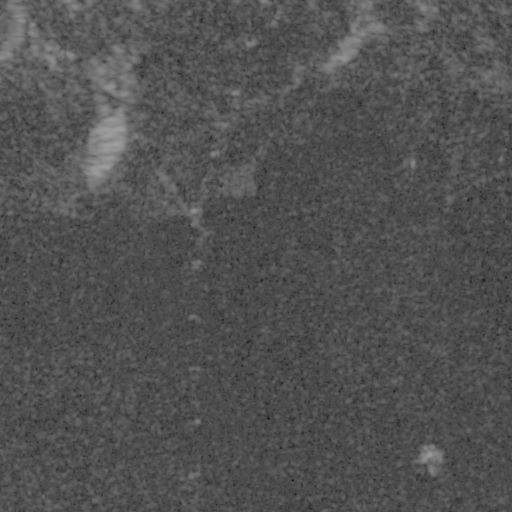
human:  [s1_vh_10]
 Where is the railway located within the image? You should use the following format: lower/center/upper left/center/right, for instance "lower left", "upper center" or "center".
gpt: The railway is located in the upper of the image.
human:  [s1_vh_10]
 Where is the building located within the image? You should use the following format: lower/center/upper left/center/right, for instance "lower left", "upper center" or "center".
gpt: The building is located in the lower right of the image.
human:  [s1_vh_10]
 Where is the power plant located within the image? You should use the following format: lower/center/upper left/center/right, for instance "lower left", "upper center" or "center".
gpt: There is no power plant in the image.

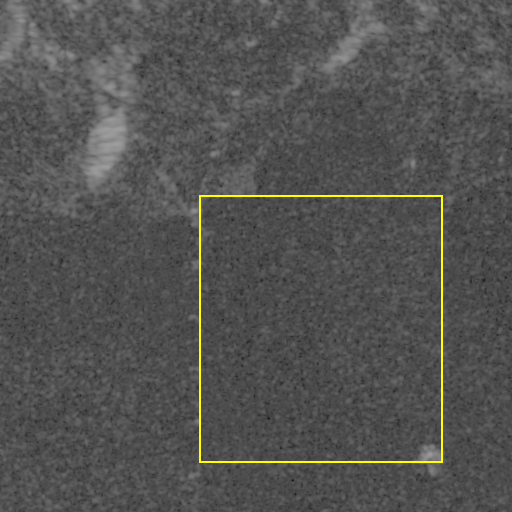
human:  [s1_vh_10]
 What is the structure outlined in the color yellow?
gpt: The structure outlined in yellow is a crop field.
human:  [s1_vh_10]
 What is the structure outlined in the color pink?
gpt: There is no pink outline.